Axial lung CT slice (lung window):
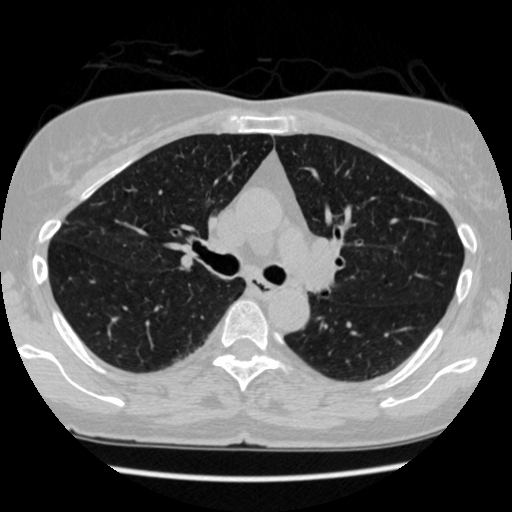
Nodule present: no